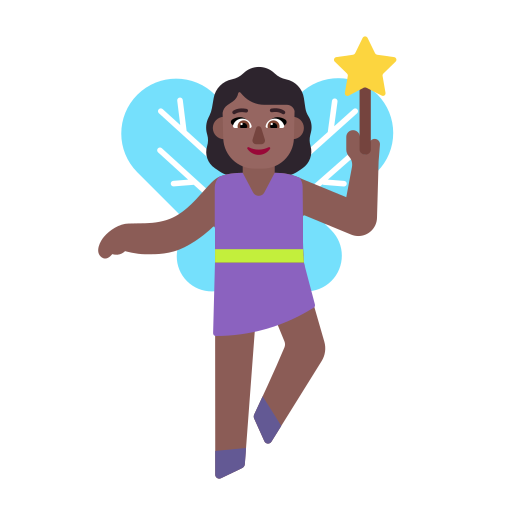
woman fairy flat  dark